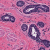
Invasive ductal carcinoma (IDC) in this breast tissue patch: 0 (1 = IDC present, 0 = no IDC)